Field crop: tomato
Growth stage: 2
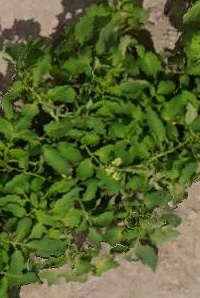
Species: tomato